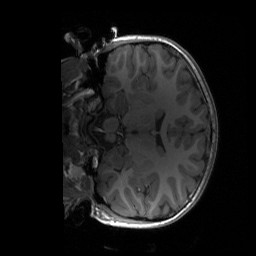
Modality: T1w
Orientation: coronal
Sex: male
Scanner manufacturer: siemens
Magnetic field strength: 3 T
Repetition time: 1.9 s
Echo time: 0.00243 s